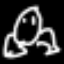
Label: frog